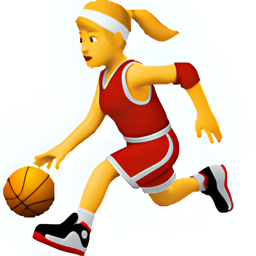
Name: woman with ball
Emoji: ⛹️‍♀️
Group: People & Body
Sub-group: person-sport